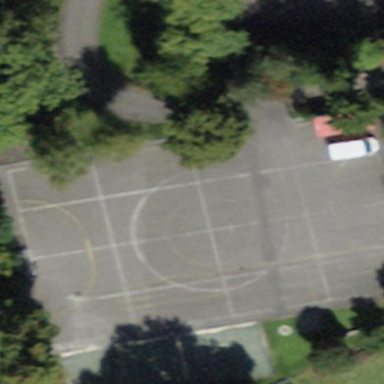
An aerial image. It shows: Multi-sport pitch with asphalt surface.